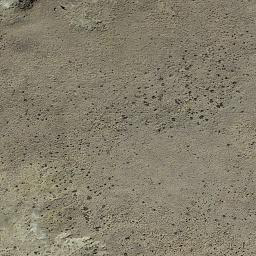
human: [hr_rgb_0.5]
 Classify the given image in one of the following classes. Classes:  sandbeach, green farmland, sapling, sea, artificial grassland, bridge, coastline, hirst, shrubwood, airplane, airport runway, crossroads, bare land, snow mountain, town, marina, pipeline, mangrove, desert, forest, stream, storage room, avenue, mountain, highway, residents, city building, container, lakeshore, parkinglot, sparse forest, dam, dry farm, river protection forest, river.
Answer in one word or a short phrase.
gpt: bare land